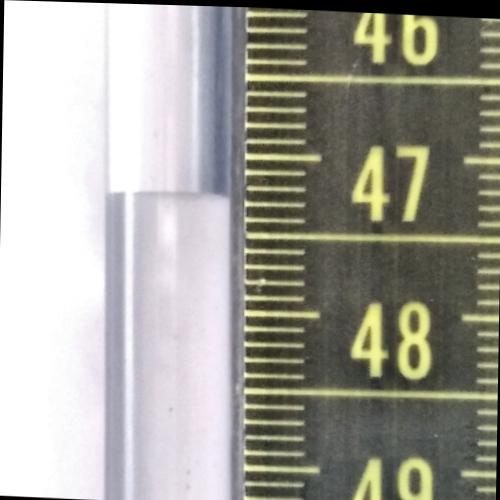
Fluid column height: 47.3 cm